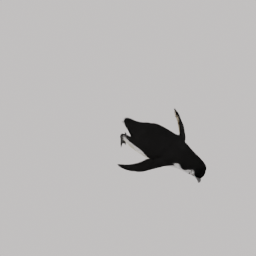
Label: animals